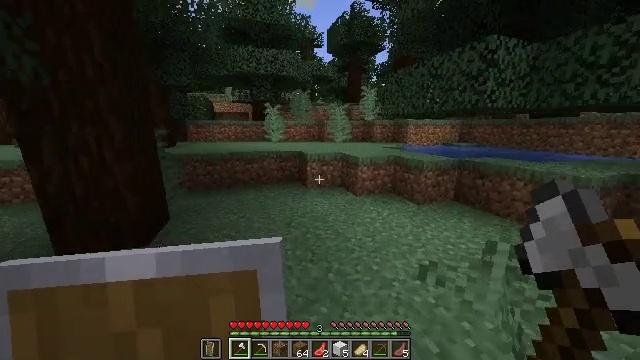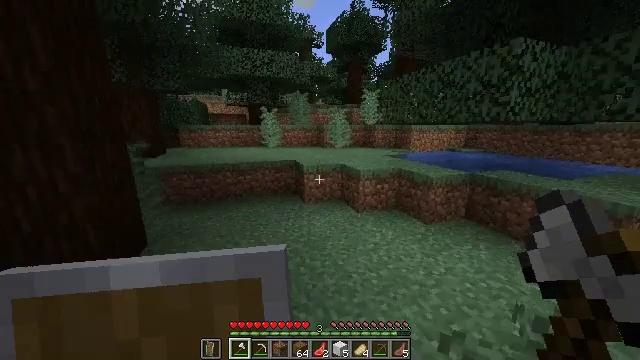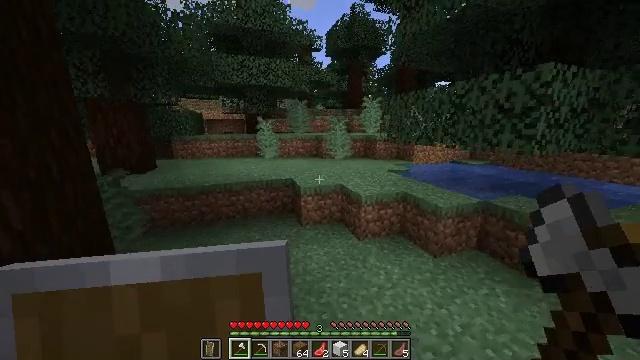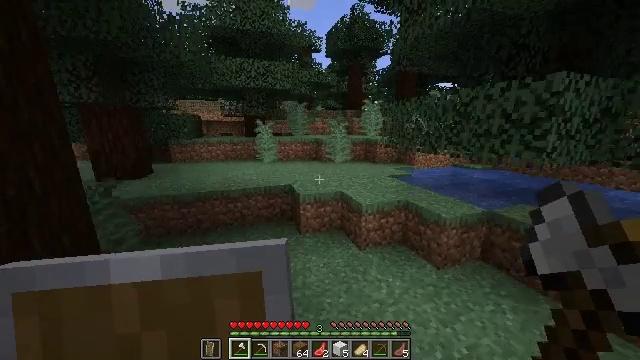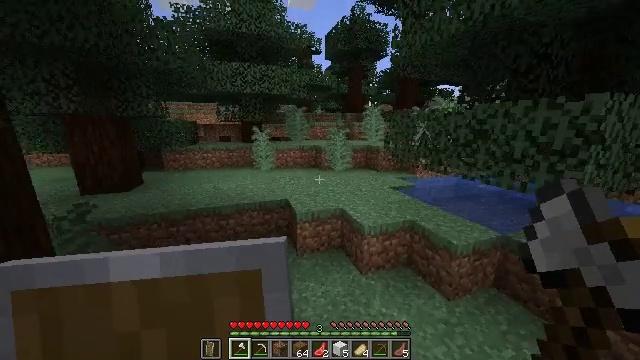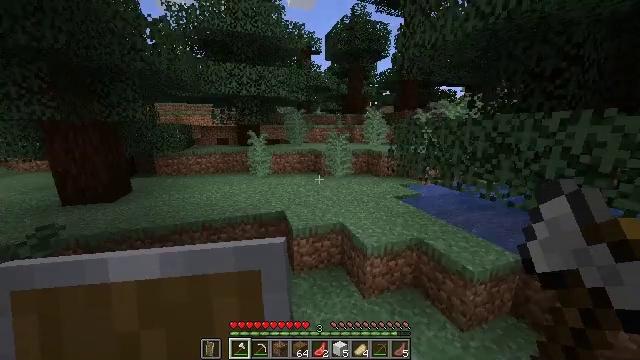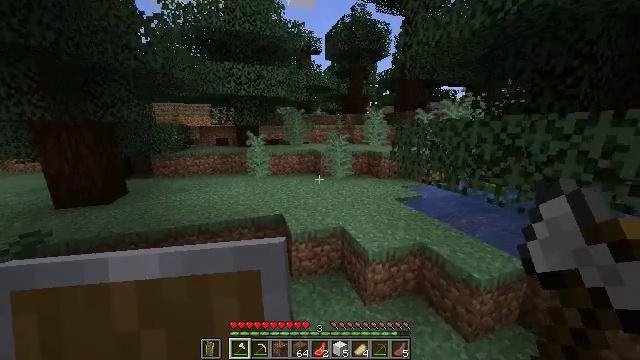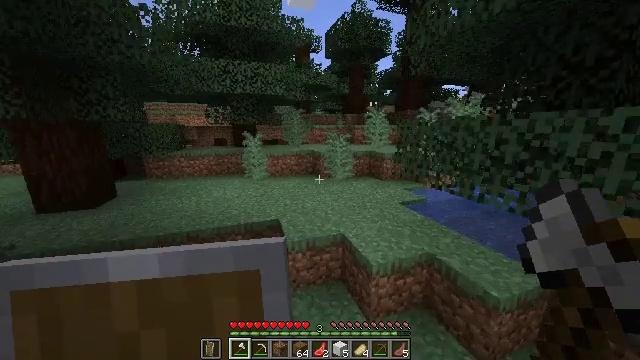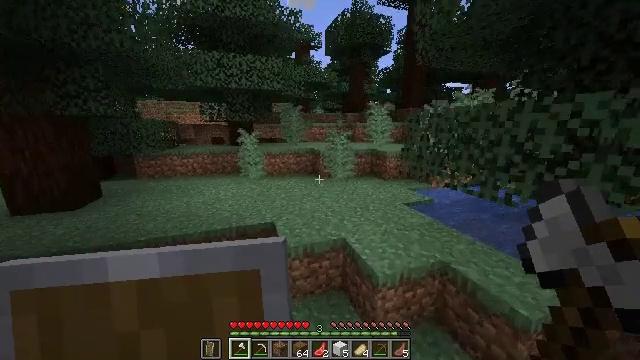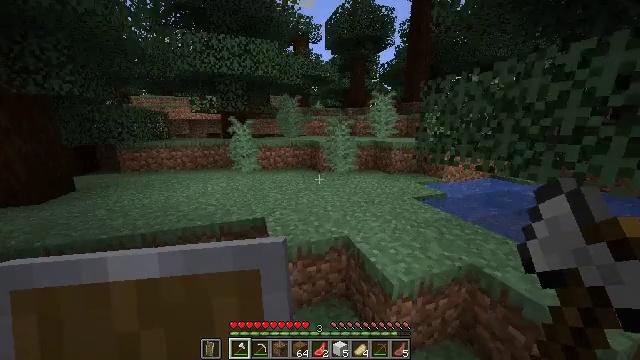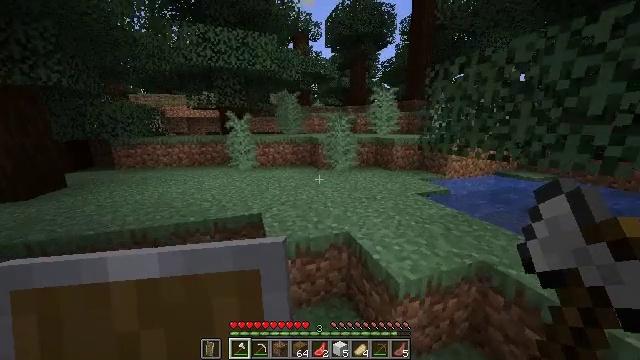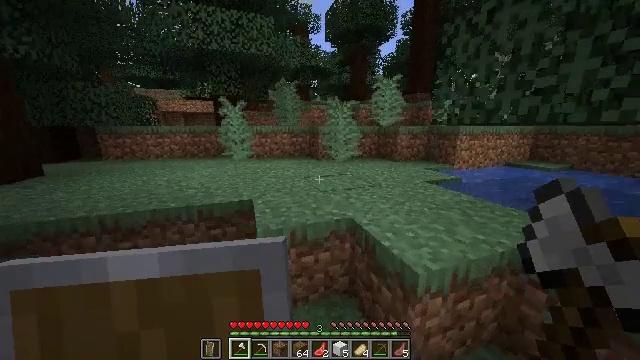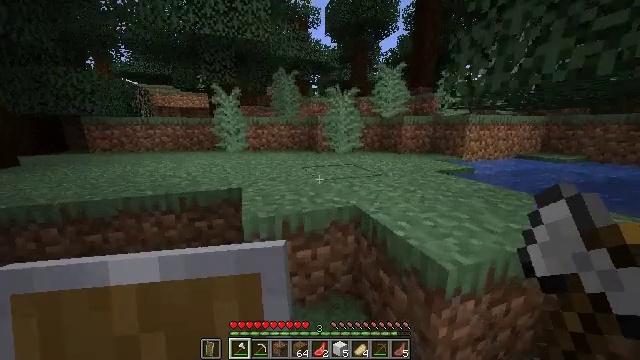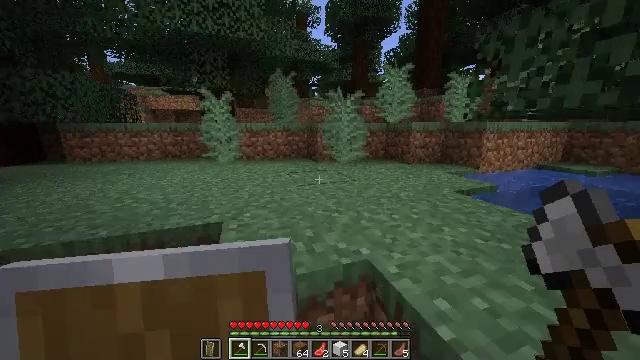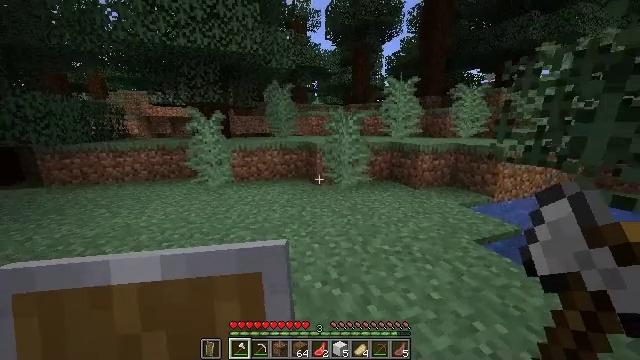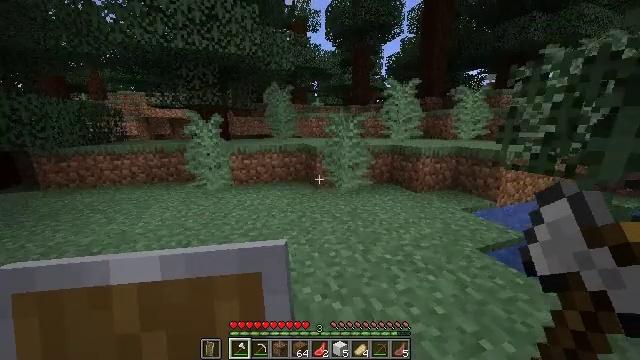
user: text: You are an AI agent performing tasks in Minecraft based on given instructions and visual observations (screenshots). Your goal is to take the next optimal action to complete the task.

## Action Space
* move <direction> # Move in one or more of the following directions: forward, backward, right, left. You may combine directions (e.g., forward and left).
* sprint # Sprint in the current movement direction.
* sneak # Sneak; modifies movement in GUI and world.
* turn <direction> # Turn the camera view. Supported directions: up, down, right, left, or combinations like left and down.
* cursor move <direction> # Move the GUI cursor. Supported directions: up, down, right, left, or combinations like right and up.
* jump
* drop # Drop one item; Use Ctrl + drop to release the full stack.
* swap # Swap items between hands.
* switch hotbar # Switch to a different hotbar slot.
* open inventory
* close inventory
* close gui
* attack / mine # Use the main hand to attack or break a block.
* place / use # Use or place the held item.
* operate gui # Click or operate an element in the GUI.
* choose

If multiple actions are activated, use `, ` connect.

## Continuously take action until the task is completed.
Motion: motion action
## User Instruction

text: Mine gravel from the ground.
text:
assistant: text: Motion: move forward, sprint, jump
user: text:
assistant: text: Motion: move forward, sprint, jump
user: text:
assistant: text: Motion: move forward, sprint, jump
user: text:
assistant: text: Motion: move forward, sprint, jump
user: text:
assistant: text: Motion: move forward, sprint, jump
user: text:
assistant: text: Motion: move forward, sprint, jump
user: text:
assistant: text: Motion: move forward, sprint, jump
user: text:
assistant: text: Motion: move forward, sprint, jump
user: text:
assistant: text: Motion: move forward, sprint, jump
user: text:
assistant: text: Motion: move forward, sprint, jump
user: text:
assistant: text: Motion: move forward, sprint, jump
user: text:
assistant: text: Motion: move forward, sprint, jump
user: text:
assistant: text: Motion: move forward, sprint, jump
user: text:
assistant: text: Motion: move forward, sprint, jump
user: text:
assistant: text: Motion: move forward, sprint, jump
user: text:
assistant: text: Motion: move forward, sprint, jump
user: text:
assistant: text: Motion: move forward, sprint, turn right, jump
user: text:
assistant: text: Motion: move forward, sprint, turn right and up, jump
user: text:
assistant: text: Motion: move forward, sprint, turn right, jump
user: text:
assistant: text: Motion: move forward, sprint, jump
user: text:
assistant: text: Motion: move forward, sprint
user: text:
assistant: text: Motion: move forward, sprint
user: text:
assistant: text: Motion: move forward, sprint, jump
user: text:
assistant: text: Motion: move forward, sprint, jump
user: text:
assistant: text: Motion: move forward, sprint, jump
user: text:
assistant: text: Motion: move forward, sprint, jump
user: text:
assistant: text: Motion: move forward, sprint, jump
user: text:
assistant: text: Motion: move forward, sprint, jump
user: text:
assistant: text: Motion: move forward, sprint, jump
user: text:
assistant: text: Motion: move forward, sprint, jump